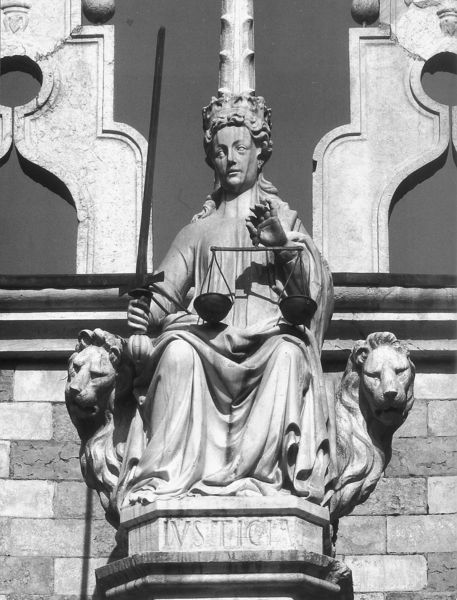
Titel: Hauptportal des Palazzo Ducale, Venedig
Künstler: Bartolomeo Buon
Standort: Venedig, Dogenpalast (EU - I - Venetien)
Schlagwörter: kopf, sitzen, frau, tier, stein, hände, figur, gewand, krone, locken, statue, waage, schwert, gerechtigkeit, löwen, löwe, monument, justizia, kopfbedekcung, justicia